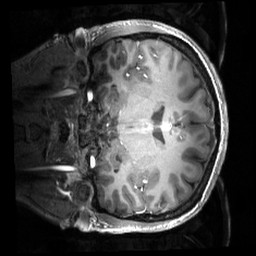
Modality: T1w
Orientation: coronal
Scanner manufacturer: philips
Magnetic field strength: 7 T
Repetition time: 0.008 s
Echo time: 0.001974 s